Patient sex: F
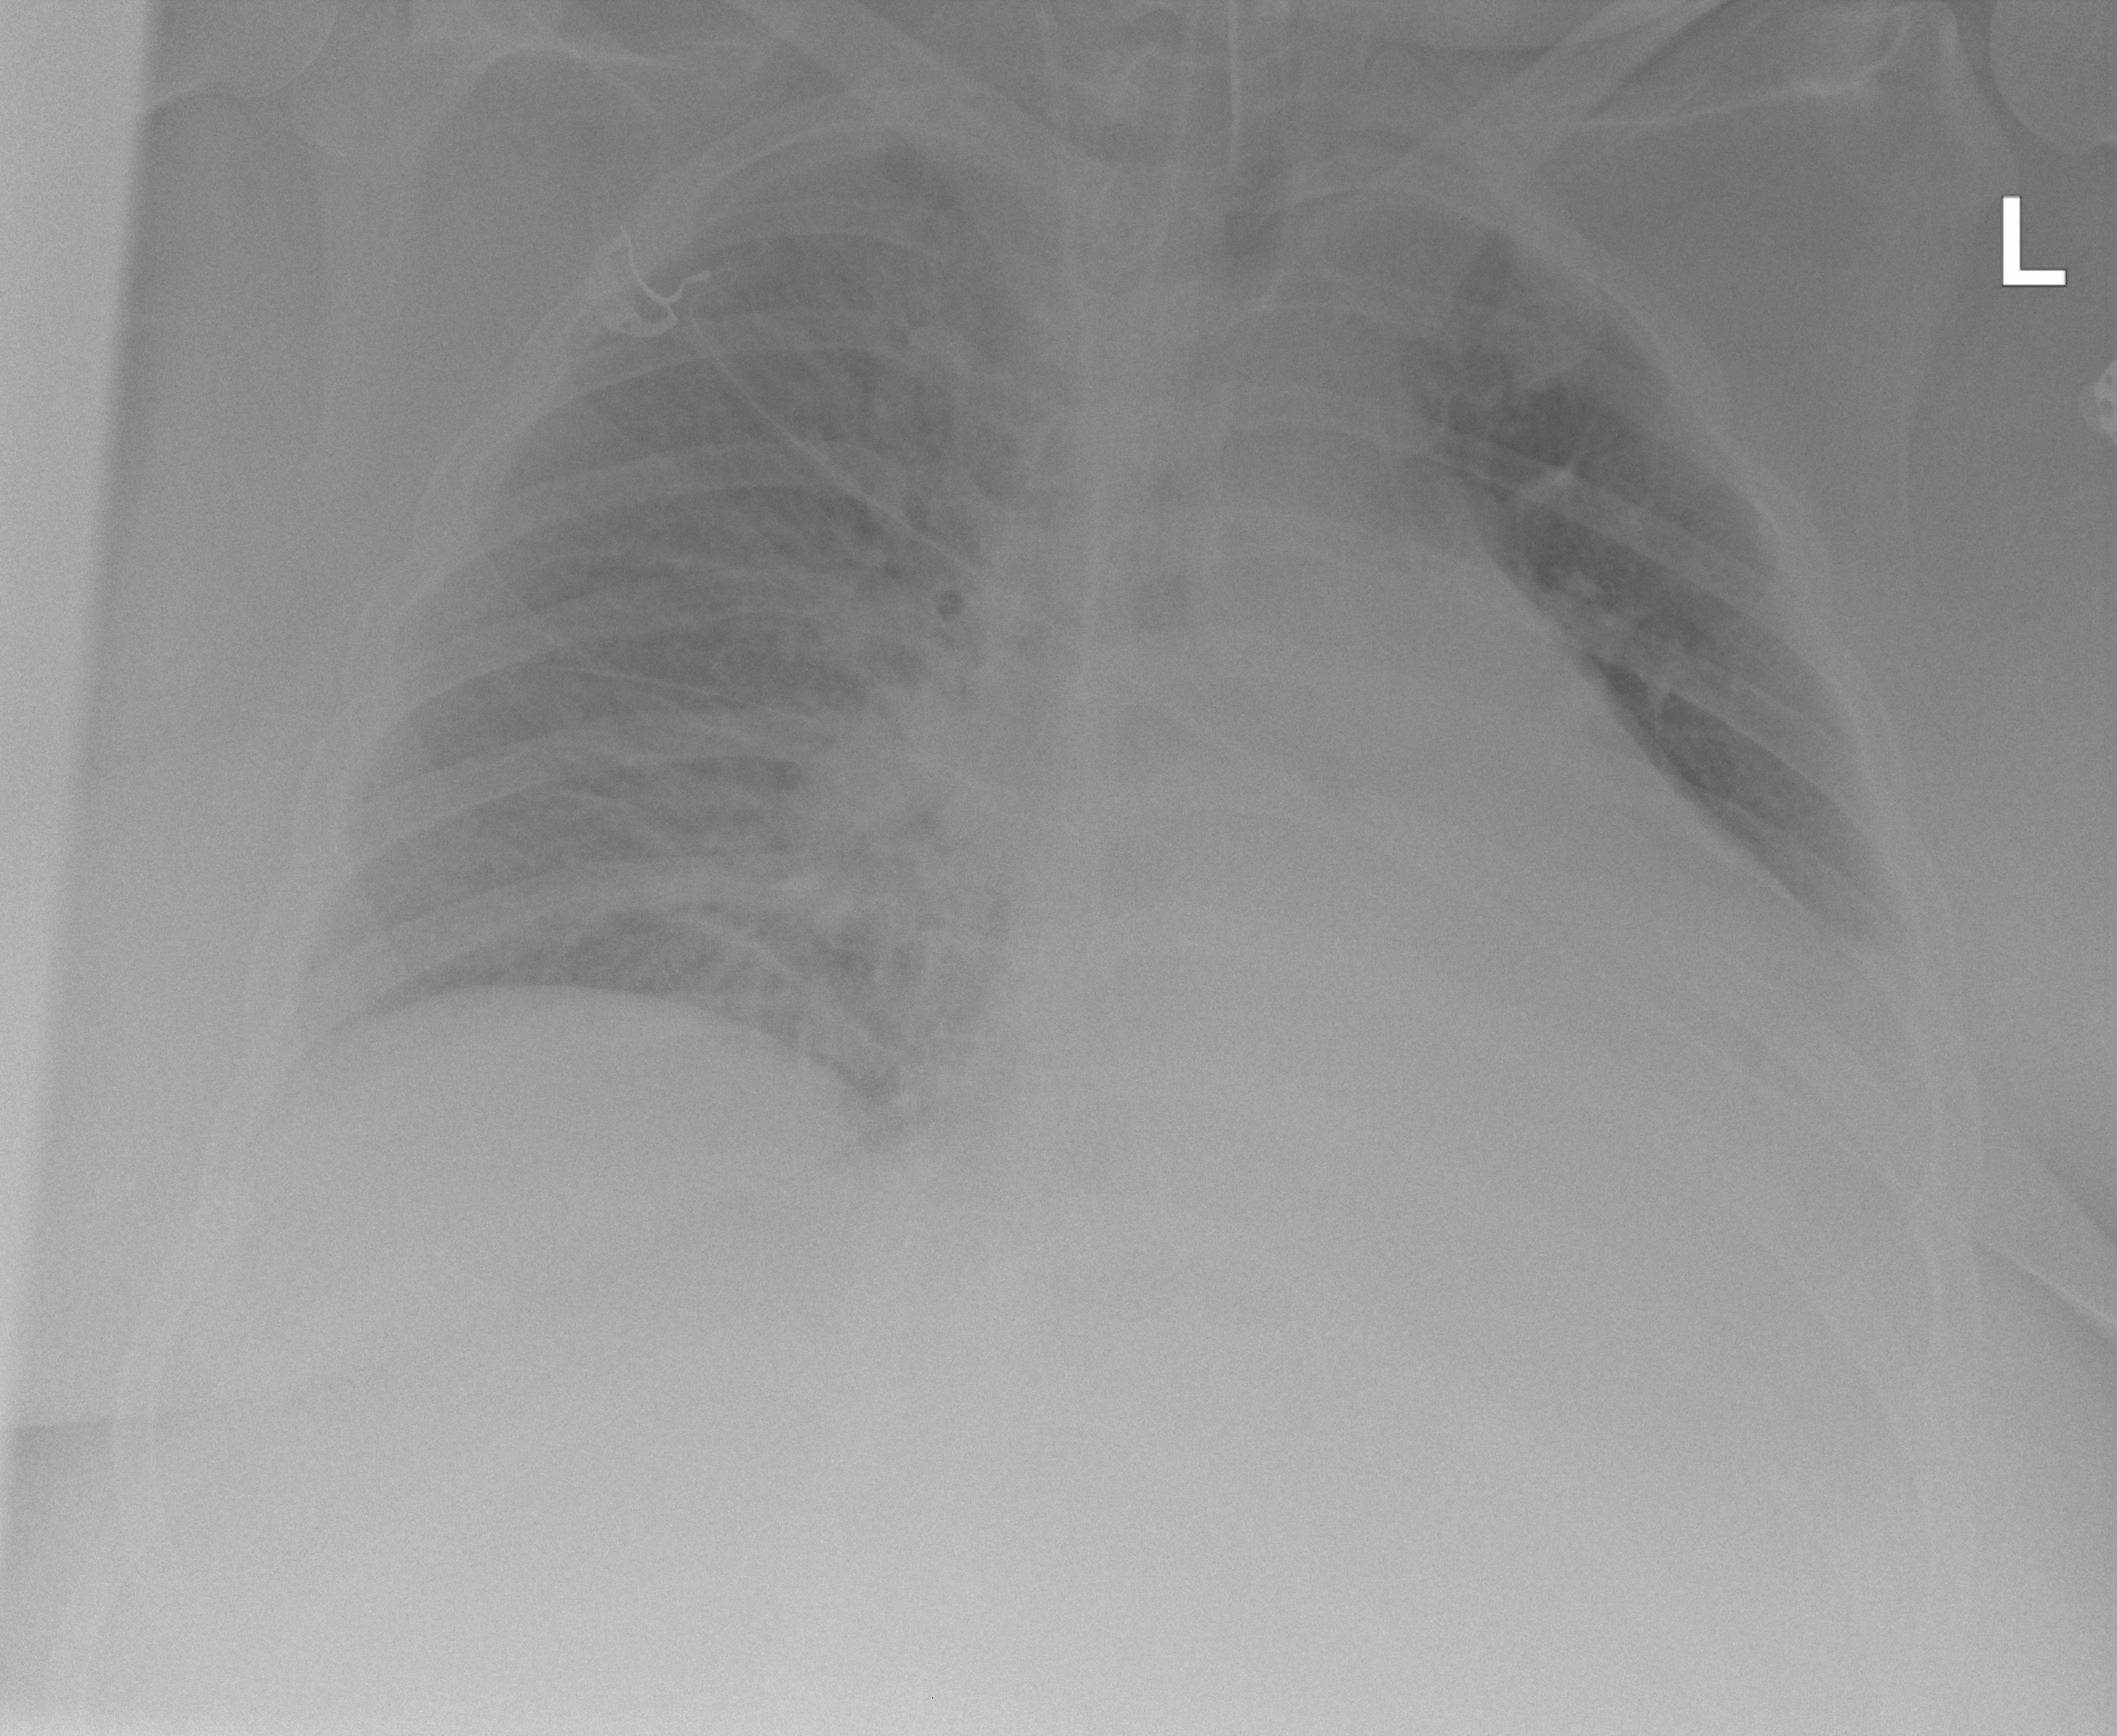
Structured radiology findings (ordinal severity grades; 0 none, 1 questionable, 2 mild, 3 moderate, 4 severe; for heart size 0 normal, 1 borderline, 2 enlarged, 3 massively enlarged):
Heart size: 3
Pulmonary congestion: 2
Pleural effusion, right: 1
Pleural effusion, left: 2
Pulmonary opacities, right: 2
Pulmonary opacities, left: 0
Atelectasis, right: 2
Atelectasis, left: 2